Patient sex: F
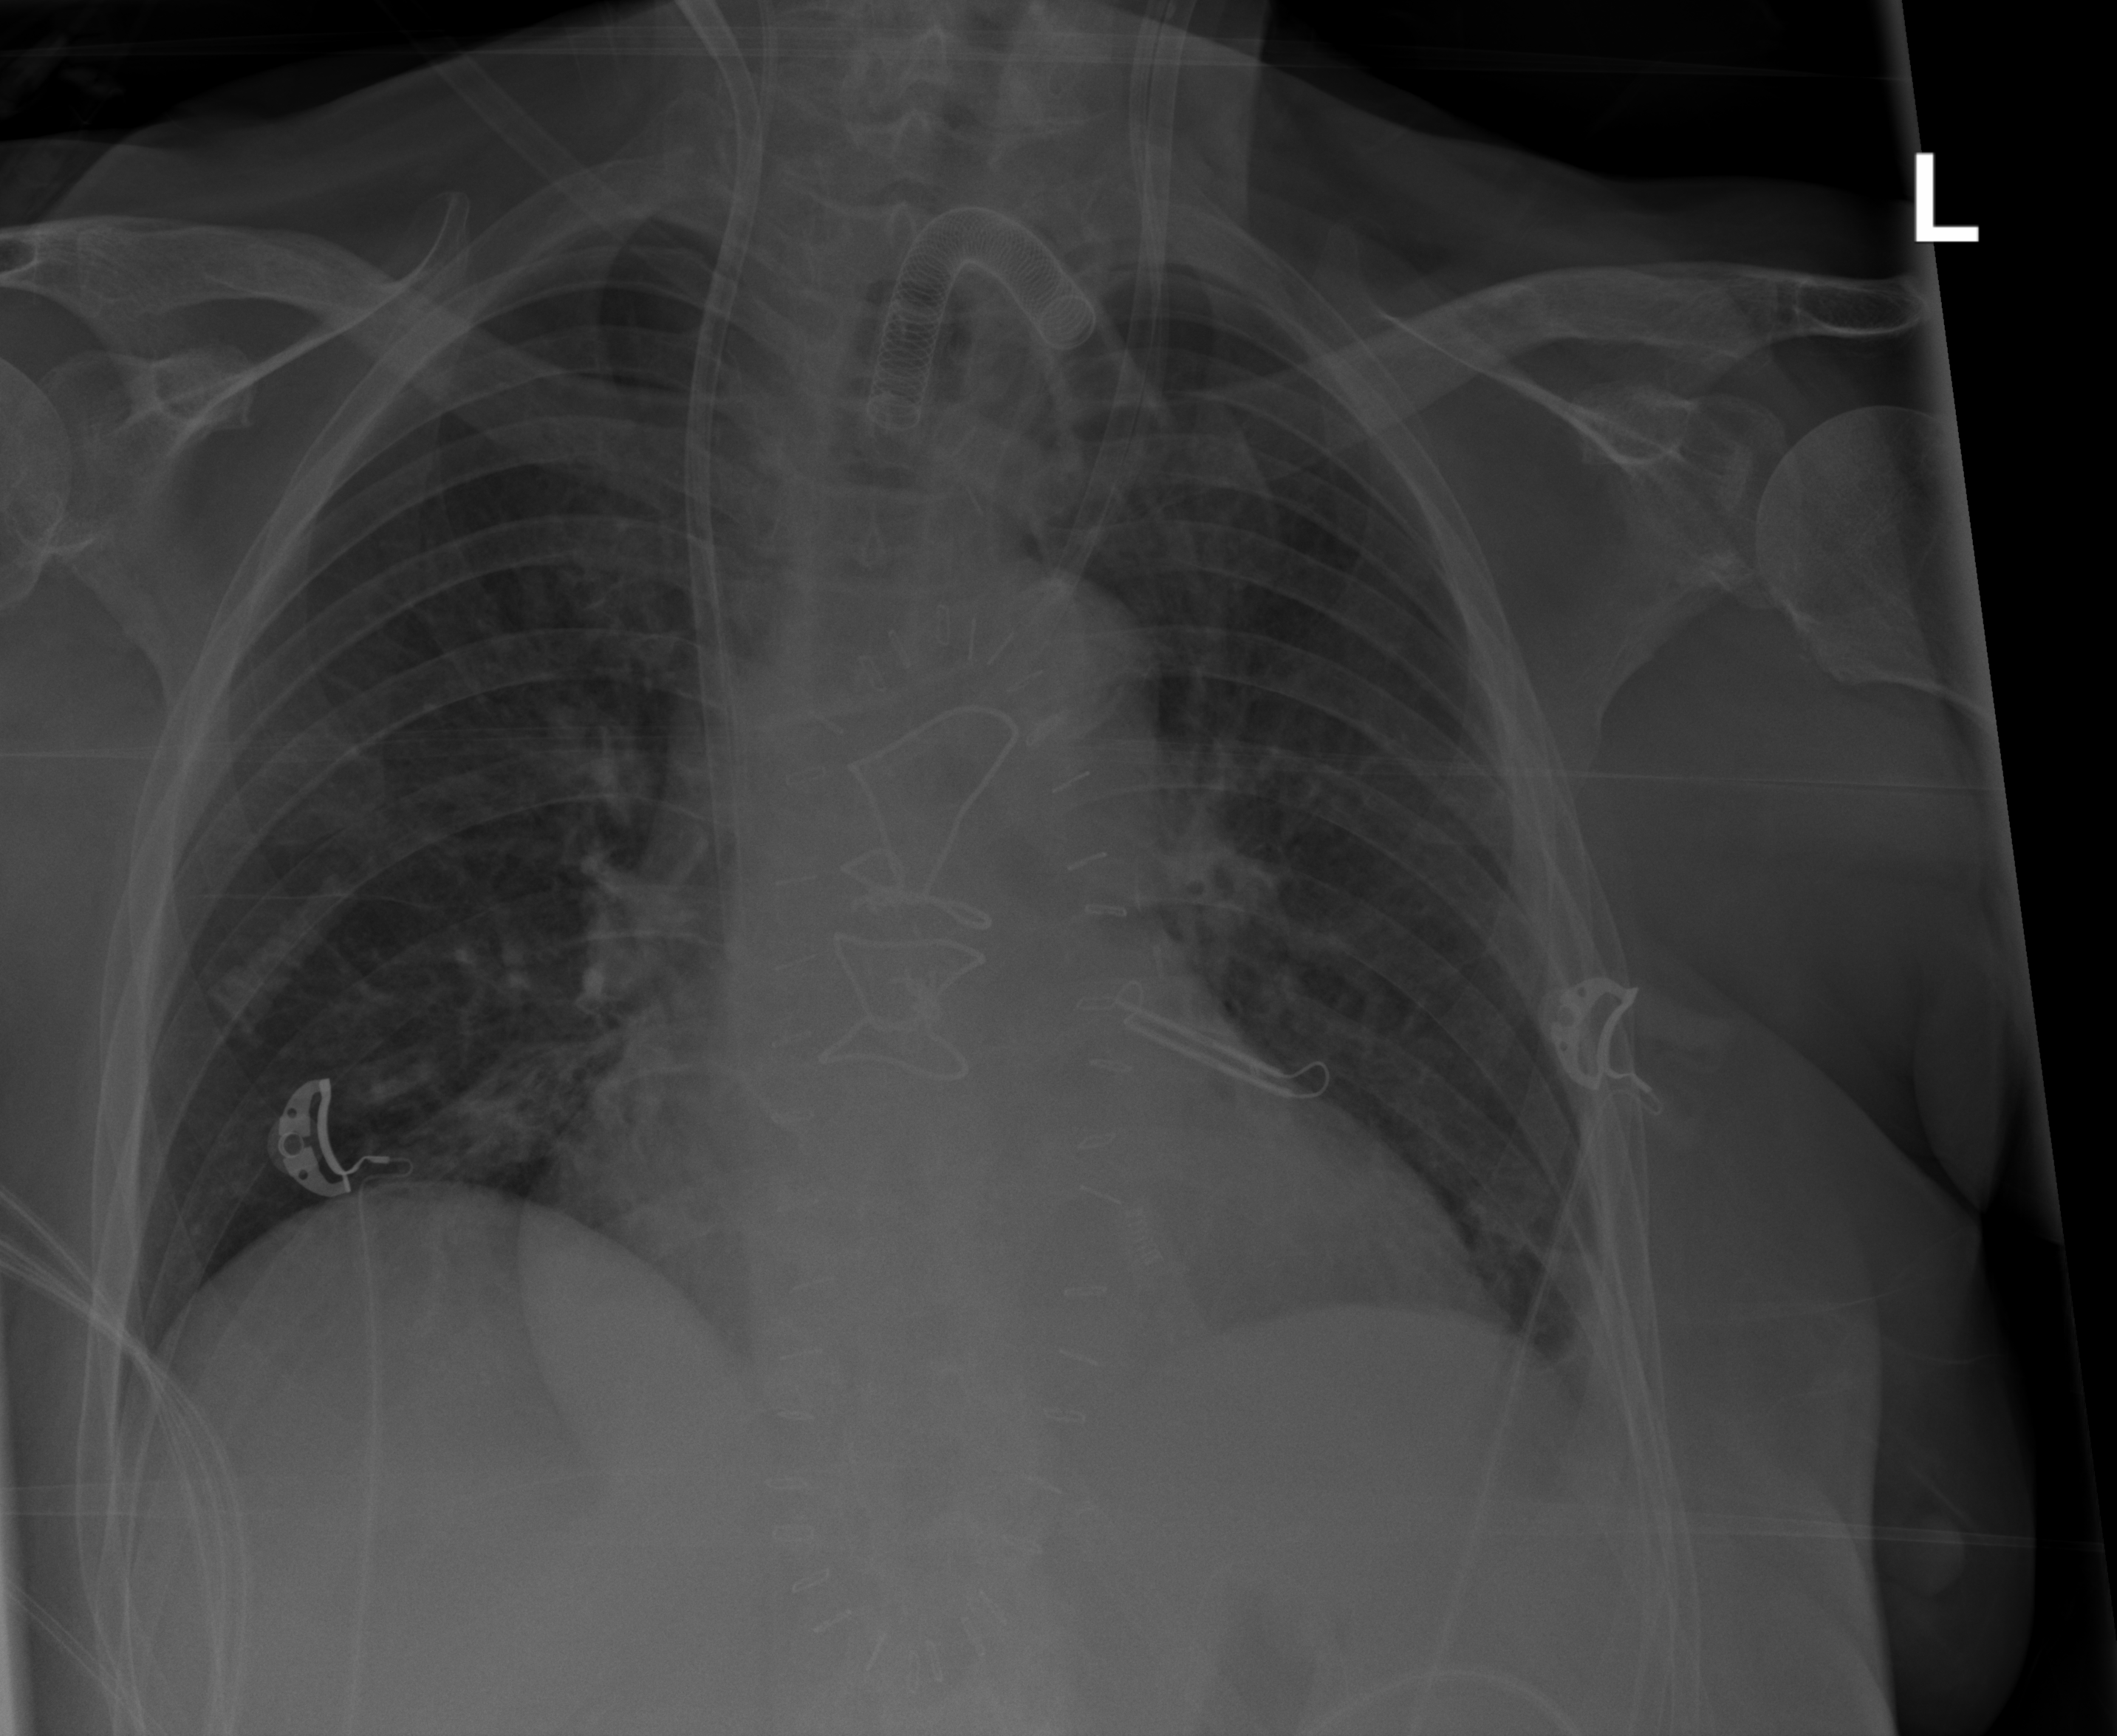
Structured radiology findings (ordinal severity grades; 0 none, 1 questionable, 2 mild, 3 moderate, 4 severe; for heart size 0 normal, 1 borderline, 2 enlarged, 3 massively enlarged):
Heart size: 3
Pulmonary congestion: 2
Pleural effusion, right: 0
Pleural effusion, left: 1
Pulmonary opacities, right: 0
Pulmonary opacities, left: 0
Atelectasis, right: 1
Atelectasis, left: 2